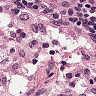
Metastatic tissue present: no